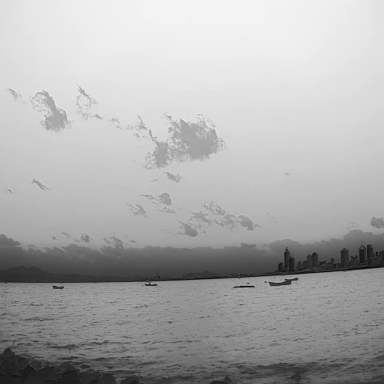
There are five bulk_carriers in the infrared image.